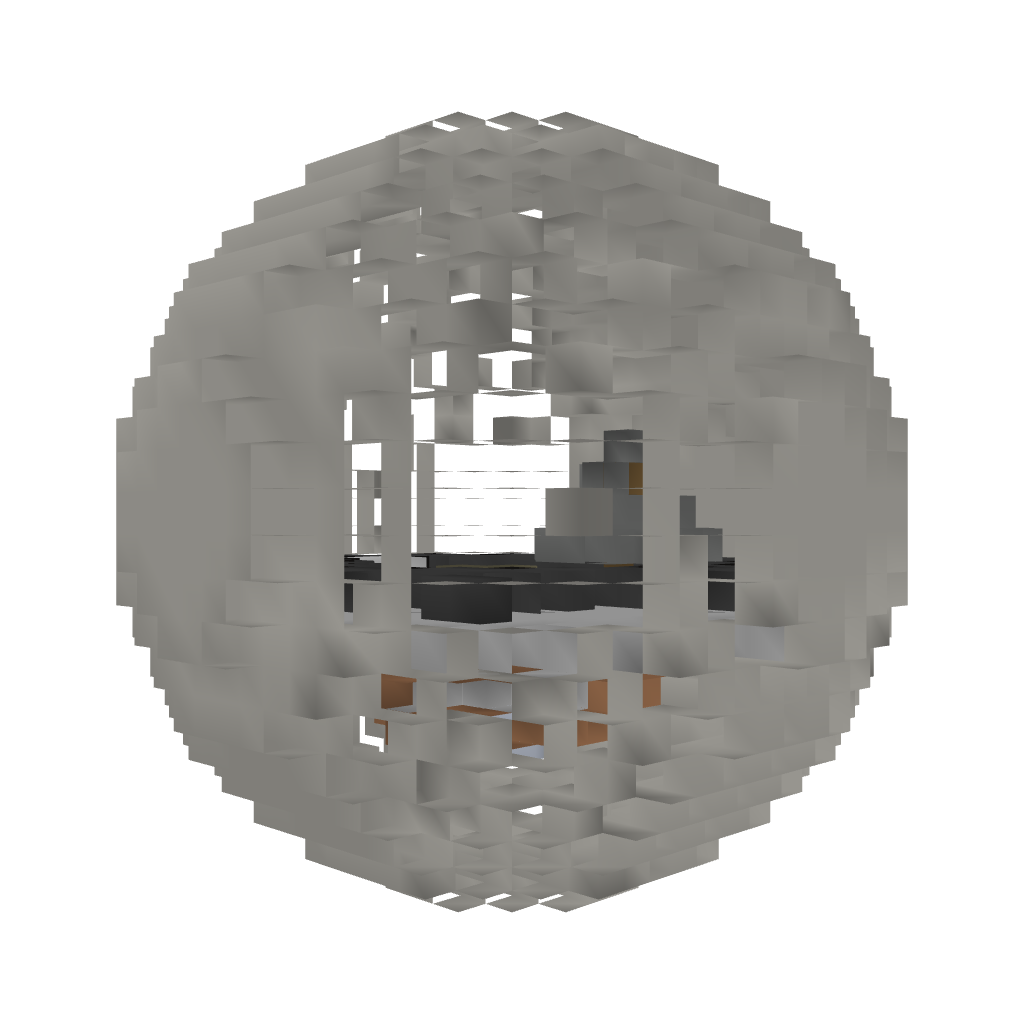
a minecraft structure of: bio sphere